Question: I have made the following using KineticJS and D3.js. I have used KineticJS to let me popup tooltips when the user hovers over one of the dots. However, the tooltip appears cut off because of the boundaries of the canvas. Is there a way I can make this appear without it getting clipped?
The entire code itself is pretty huge and contains a lot of unrelated stuff so I posted the relevant snippets:
'''
this.stage = new Kinetic.Stage({
container: 'canvas',
width: this.WIDTH,
height: this.HEIGHT
});
this.circlesLayer = new Kinetic.Layer();
this.tooltipLayer = new Kinetic.Layer();
this.stage.reset();
this.stage.clear();
// Some d3 specific code
this.xRange.domain([
d3.min(this.data, function(d) {
return d.x;
}), d3.max(this.data, function(d) {
return d.x;
})]);
this.yRange.domain([
d3.min(this.data, function(d) {
return d.y;
}), d3.max(this.data, function(d) {
return d.y;
})]);
var axes_transition = d3.select("#" + this.div).transition().duration(1000).ease("exp-in-out")
// transition the axes
axes_transition.select(".x.axis").call(this.xAxis);
// Drawing the circles
this.last = this.data.map(this.position);
this.last.forEach(this.kineticCircle);
// Setting up the tooltip
this.tooltip = new Kinetic.Text({
text: "",
fontFamily: "Calibri",
fontSize: 12,
padding: 5,
visible: false,
fill: "black",
//alpha: 0.75,
textFill: "white"
});
this.tooltipLayer.add(this.tooltip);
this.stage.add(this.circlesLayer);
this.stage.add(this.tooltipLayer);
'''

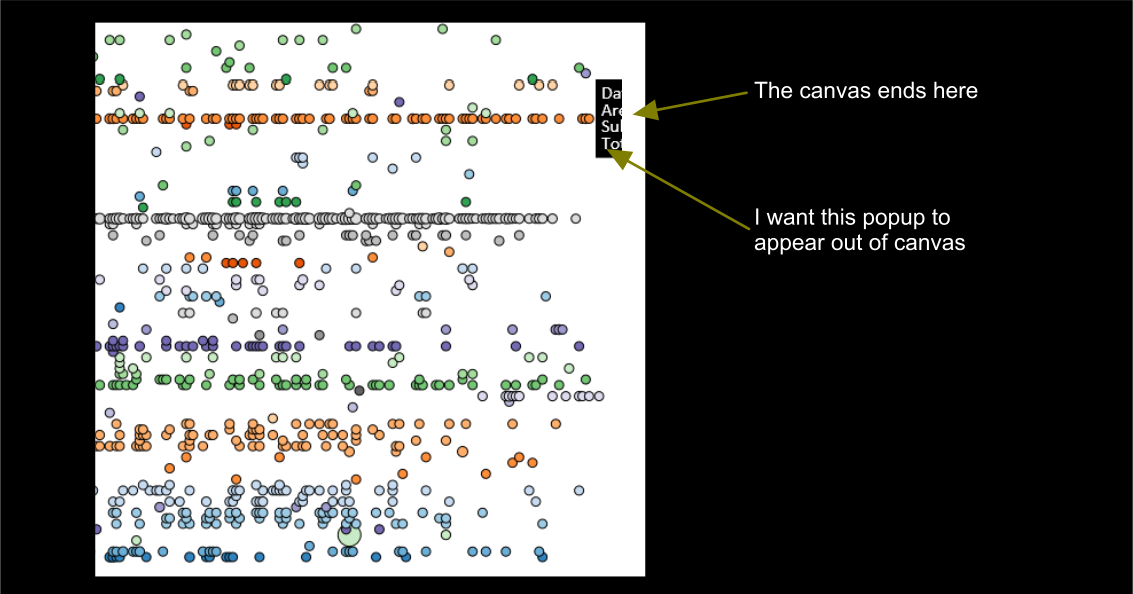
Answer: Not if the tooltip is drawn in the canvas unfortunately. You could of course create the tooltip with html or use the title attribute on the canvas instead.